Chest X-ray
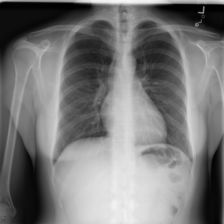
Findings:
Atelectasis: negative
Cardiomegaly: negative
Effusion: negative
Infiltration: negative
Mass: negative
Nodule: negative
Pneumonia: negative
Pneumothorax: negative
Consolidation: negative
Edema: negative
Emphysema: negative
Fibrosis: negative
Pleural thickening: negative
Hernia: negative